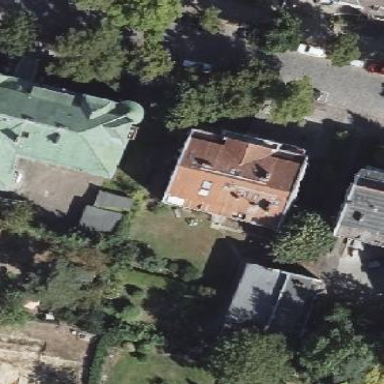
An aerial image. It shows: Gambrel-roofed building with apartments.